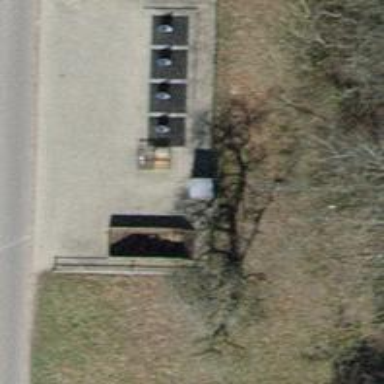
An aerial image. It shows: Recycling container in the area designated for recycling.